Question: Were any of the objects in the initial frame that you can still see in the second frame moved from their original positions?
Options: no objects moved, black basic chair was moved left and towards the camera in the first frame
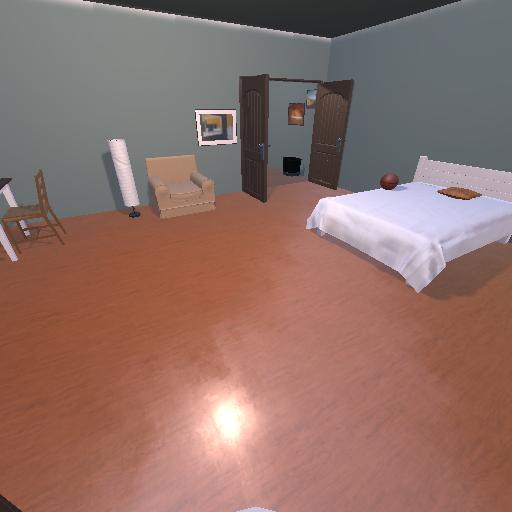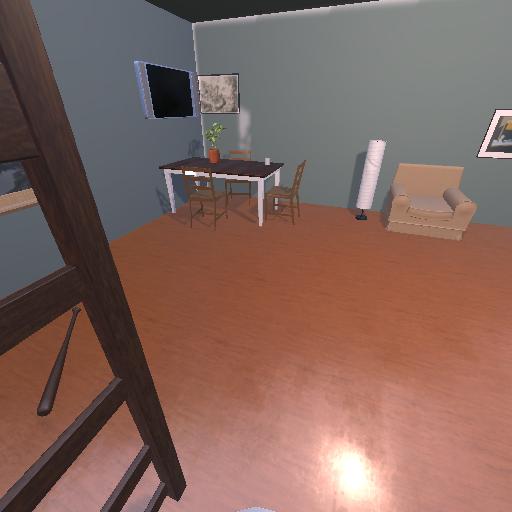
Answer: no objects moved